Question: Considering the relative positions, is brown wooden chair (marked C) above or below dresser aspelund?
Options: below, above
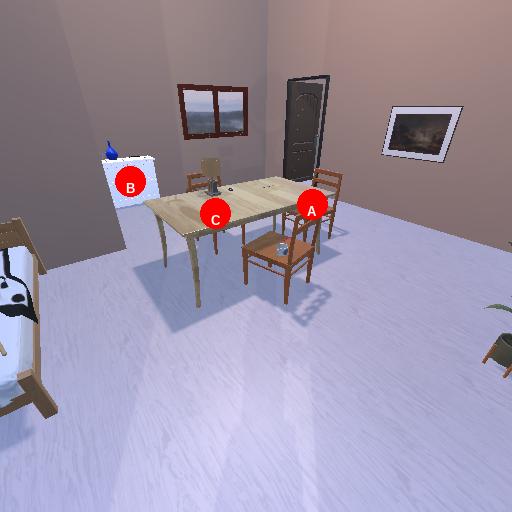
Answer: below